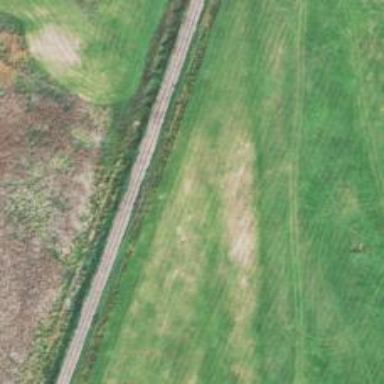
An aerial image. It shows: Abandoned railway.